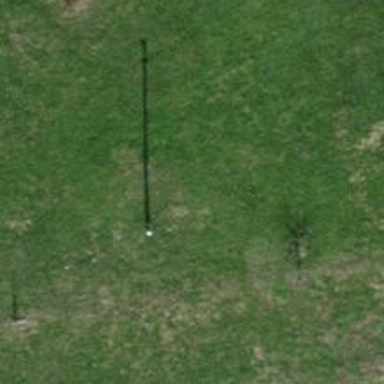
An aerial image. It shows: Power pole.